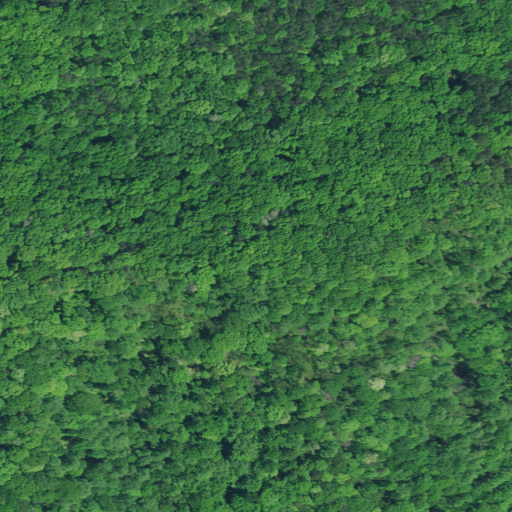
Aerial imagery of mountain in South Carolina named Little Mountain containing deciduous forest, mixed forest, and open development